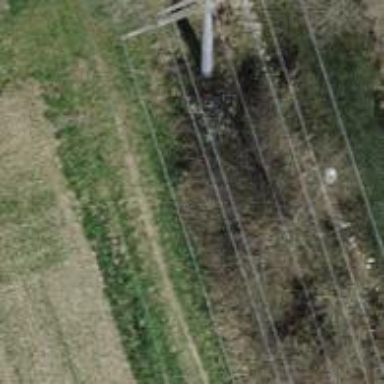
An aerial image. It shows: Power pole.